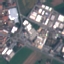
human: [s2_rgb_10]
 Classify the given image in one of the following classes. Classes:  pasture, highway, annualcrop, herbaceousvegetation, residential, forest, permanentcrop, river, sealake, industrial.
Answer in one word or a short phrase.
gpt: Industrial